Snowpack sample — Buffalo Mountain, Silverthorne, Colorado, USA (2/22/26, 2:02 PM MST)
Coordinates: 39.622, -106.113
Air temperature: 33 °F
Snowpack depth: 63 cm
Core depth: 50 cm
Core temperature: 28.4 °F
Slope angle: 11°, slope face: 116°
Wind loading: low
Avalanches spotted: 0
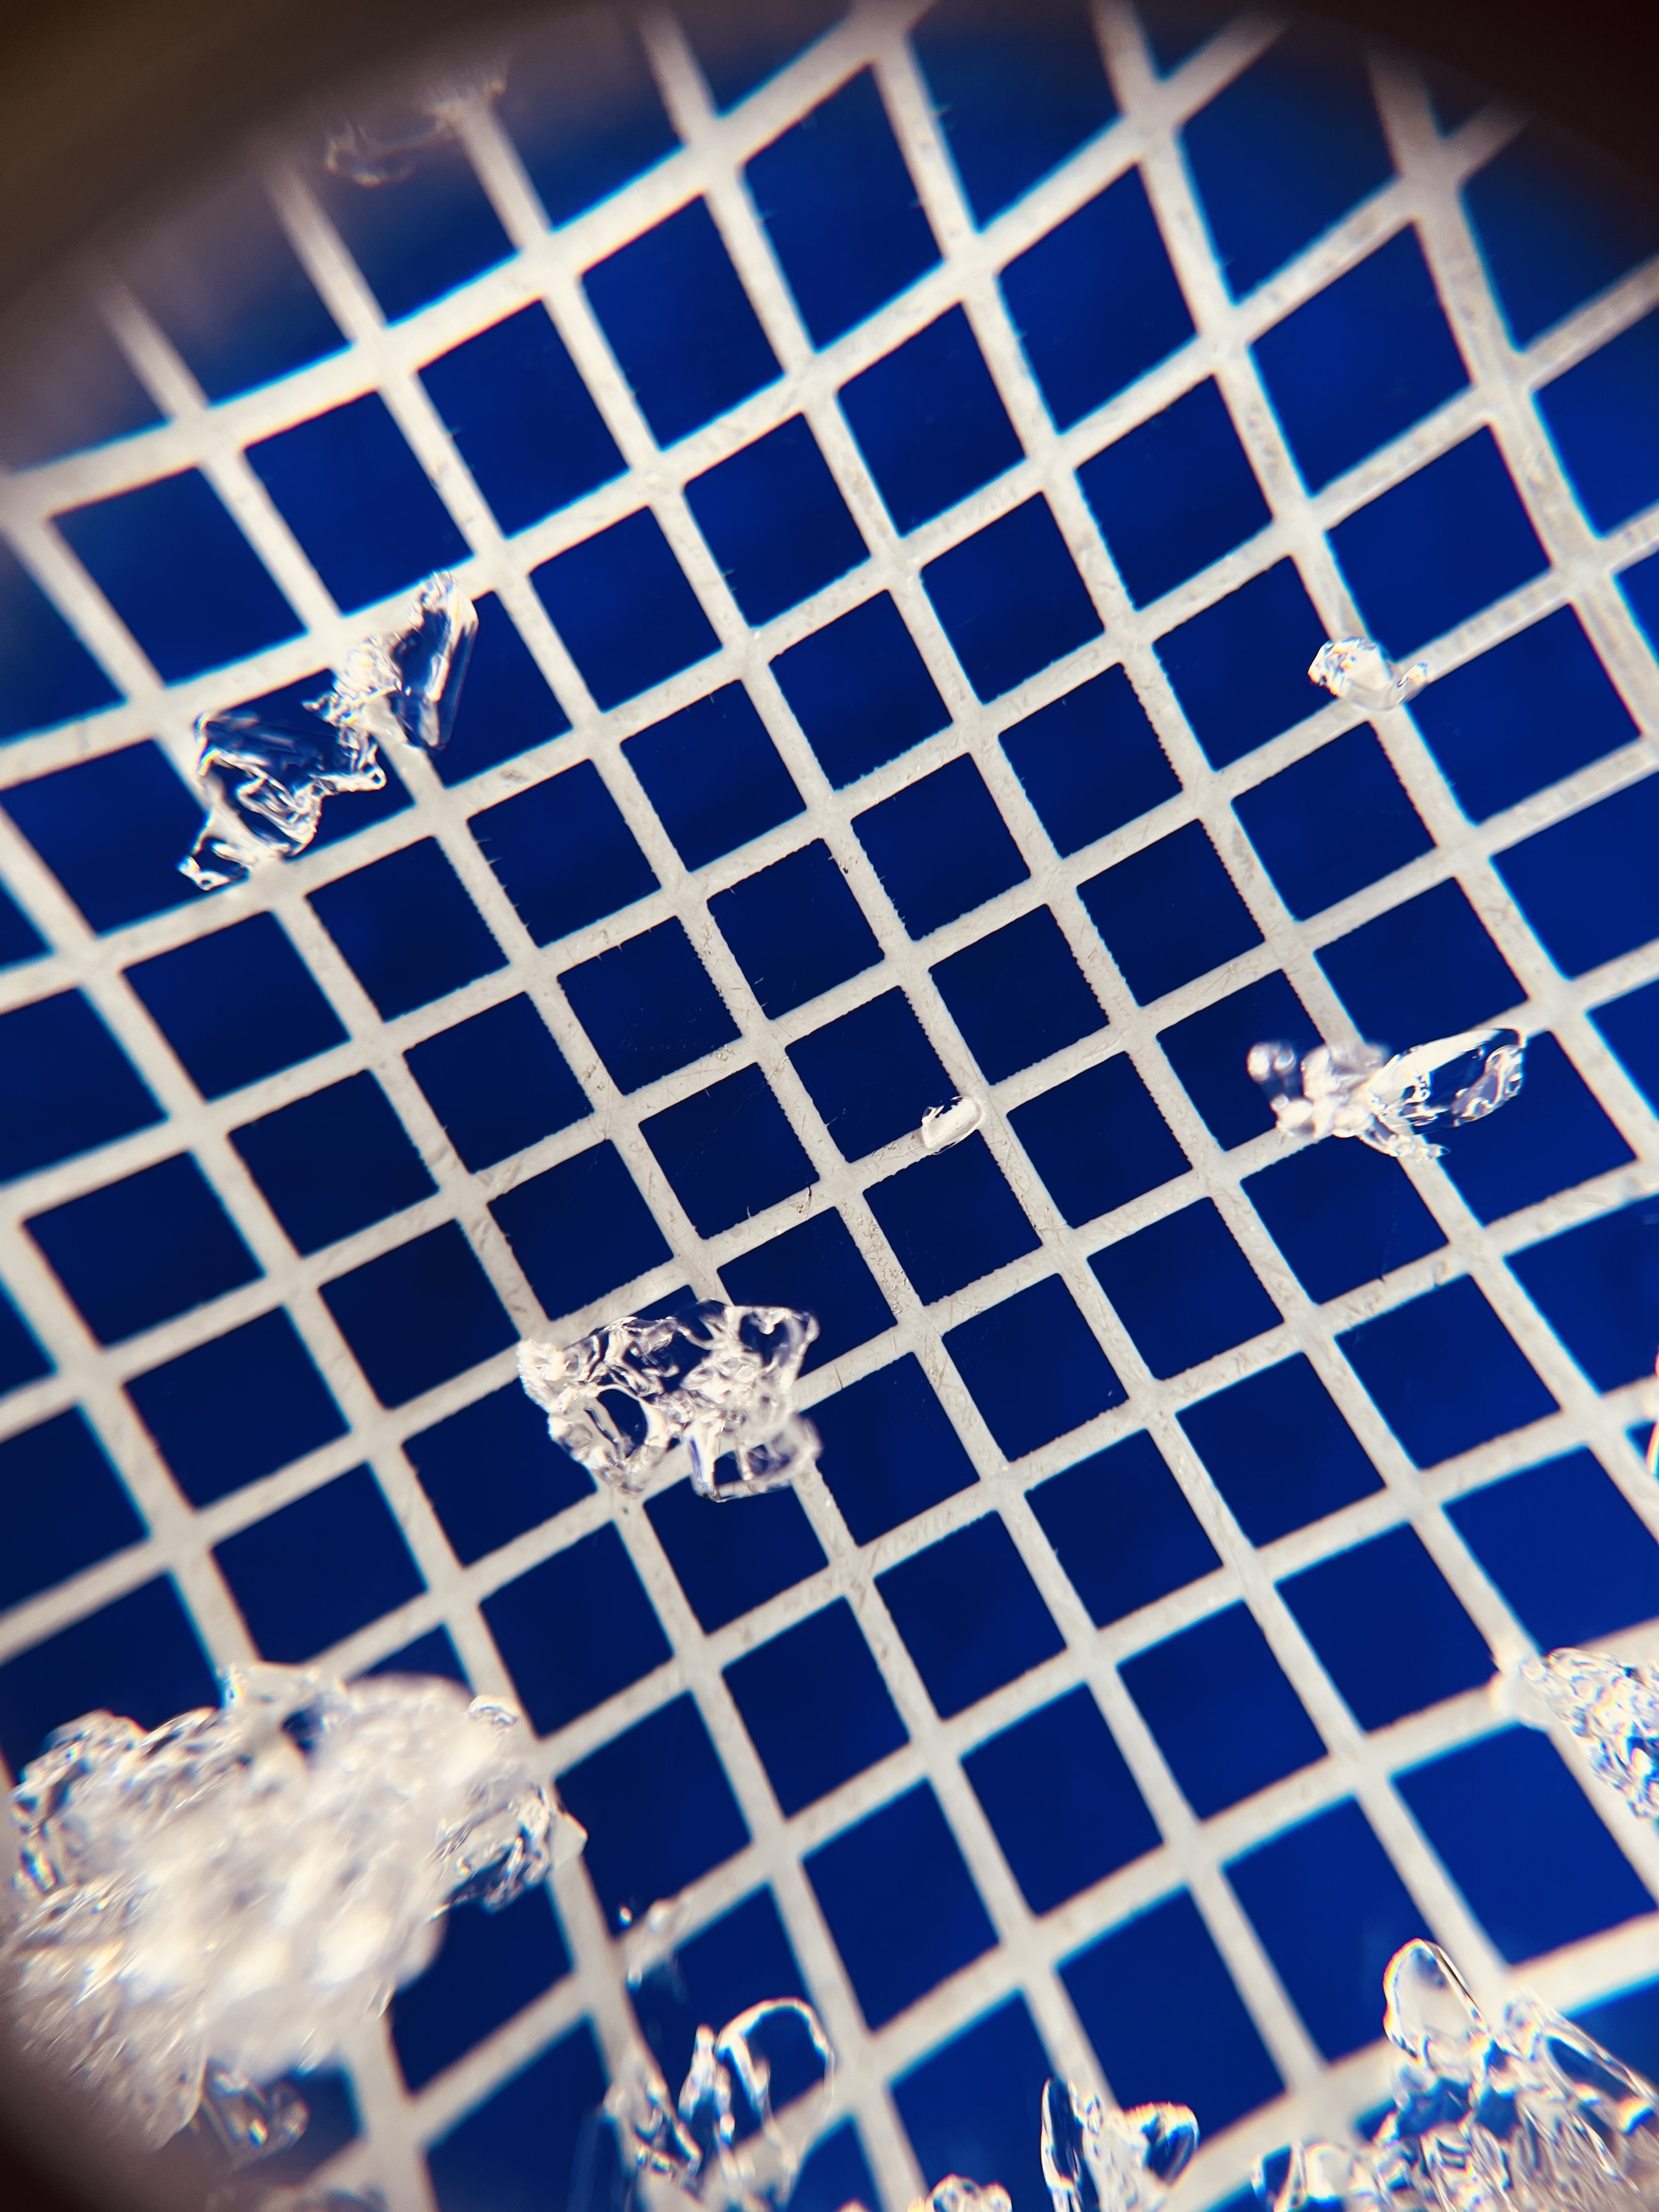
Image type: magnified_profile
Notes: In a firebreak similar to site 1, minimal wind loading with no spotted avalanches (not many faces in view though)